Question: I am on Android 4+ and I am trying to add hints to my edit text widgets. I tried adding the hint to the layout as follows...
'''
<EditText
android:id="@+id/bar_name"
android:layout_width="fill_parent"
android:layout_height="wrap_content"
android:inputType="text"
android:hint="@string/bar_name_hint"
/>
'''
But when I focus on the Text box it writes over the hint instead of the hint disappearing.

I found documentation on adding a onFocus listener to the EditText, but I would like to avoid doing this programatically. The post below also mentioned using selectors but I can't find documentation on how to do that.
<URL>
So what is the best way to handle this?
I wrote this as recomended <URL> by @A--C and @Flexo because they say "comments that say nothing beyond "me too" are just noise." and it's better to ask the same question again.
Comments like that are very useful as a way to contact the 1st person with the problem... maybe he has already fixed it and can post an answer that will be useful for everybody but didn't posted yet because he thought nobody would care.
I'm not going to post answers to questions only to get points so I can comment... I have more stuff to do... It should be available to everybody anyway.
I wouldn't be posting this if I hadn't tried EVERYTHING to fix my problem.
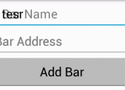
Answer: For some reason, I had the activity and fragment layout set twice.
On Activity onCreate:
'''
protected void onCreate(Bundle savedInstanceState) {
setContentView(R.layout.edit_consumption);
'''
and on the fragment onCreateView:
'''
public View onCreateView(LayoutInflater inflater, ViewGroup container,
Bundle savedInstanceState) {
View view = inflater.inflate(R.layout.edit_consumption, null);
'''
So I had 2 layers of layout. I only had to remove that layout from the Activity onCreate to fix the problem.